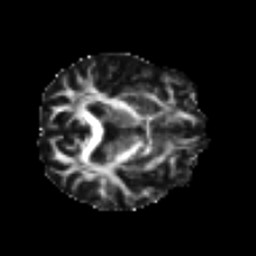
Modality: FA
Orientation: axial
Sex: female
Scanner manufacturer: ge
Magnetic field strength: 3 T
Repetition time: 7 s
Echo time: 0.08 s